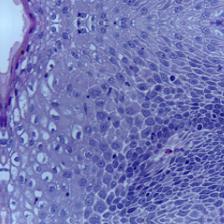
Diagnosis: OSCC